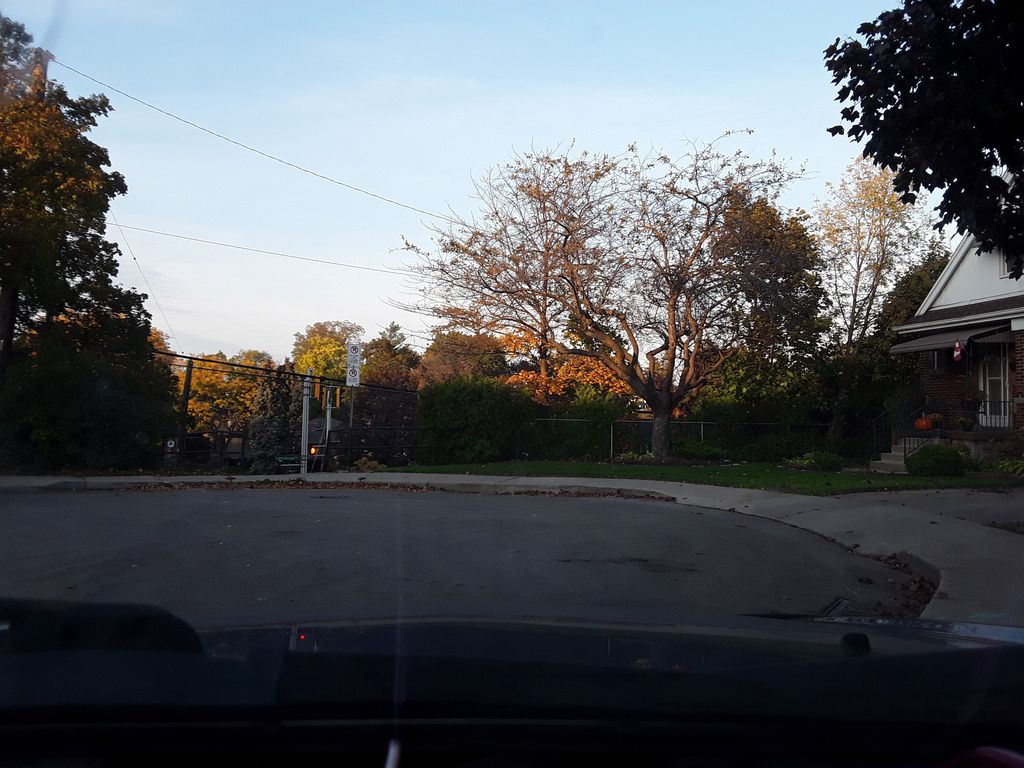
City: hamilton